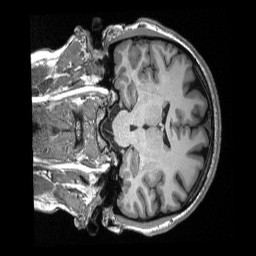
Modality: T1w
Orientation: coronal
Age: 21
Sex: female
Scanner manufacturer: siemens
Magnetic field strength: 3 T
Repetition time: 2.3 s
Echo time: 0.00308 s